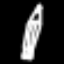
Label: pencil